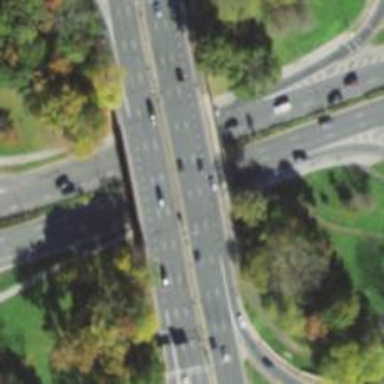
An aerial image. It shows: Asphalt bridge crossing motorway expressway.